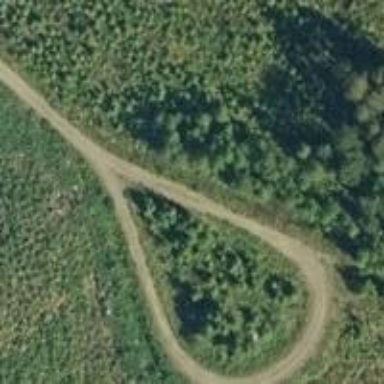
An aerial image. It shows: Unpaved track road.